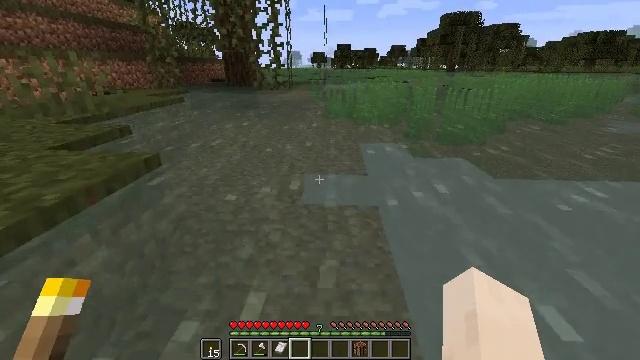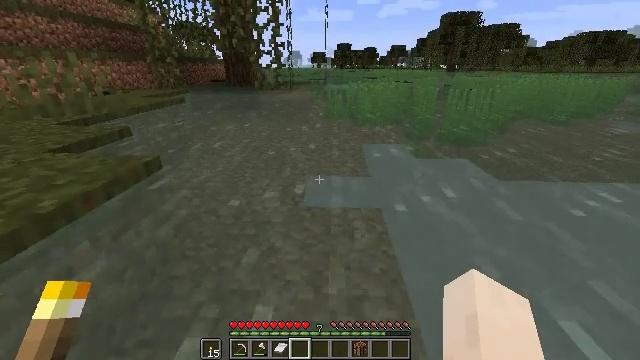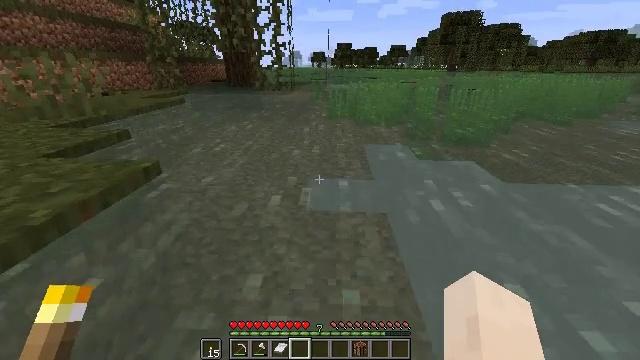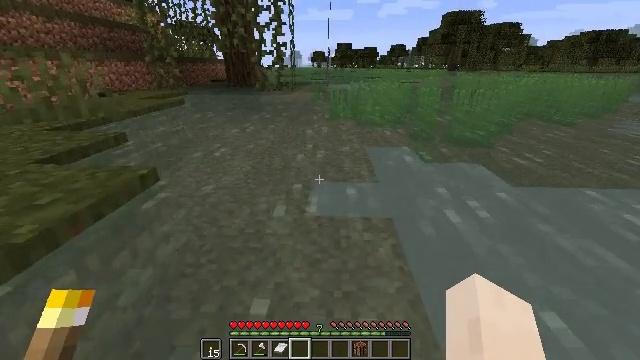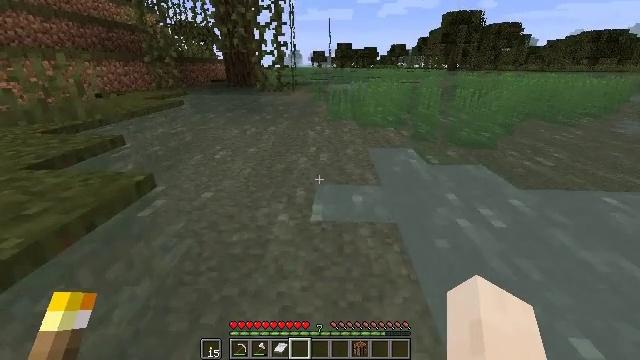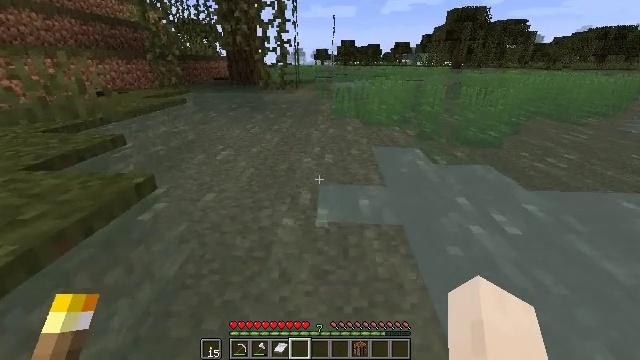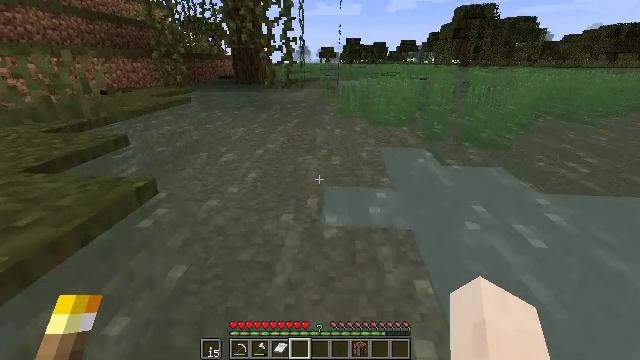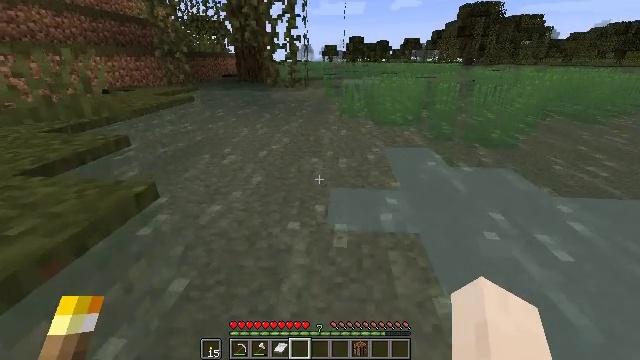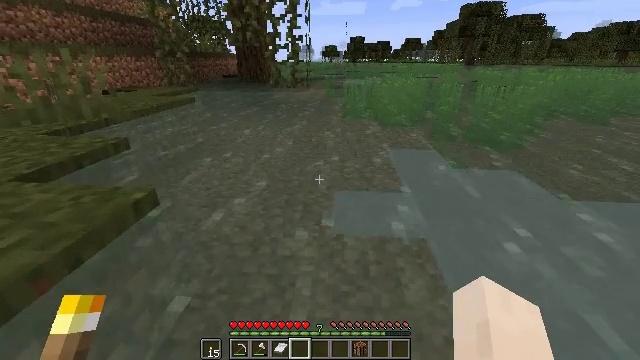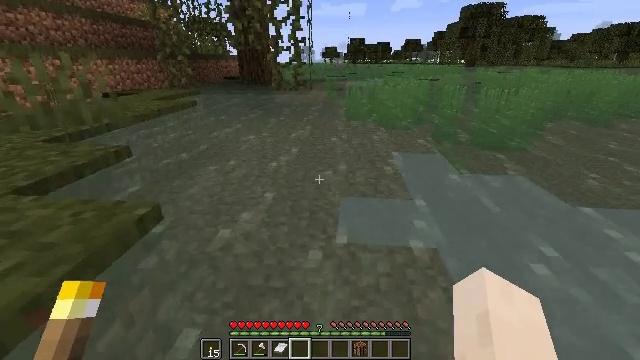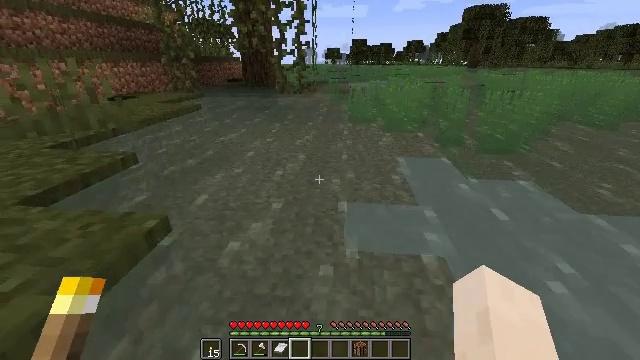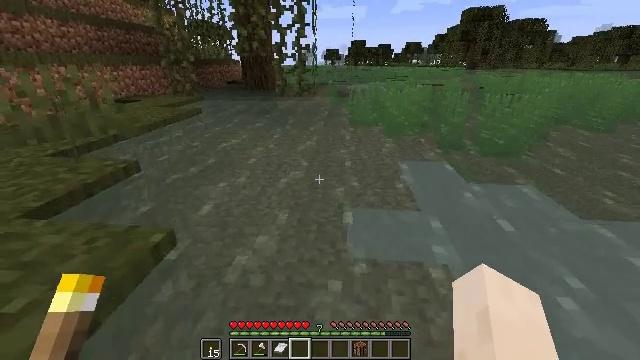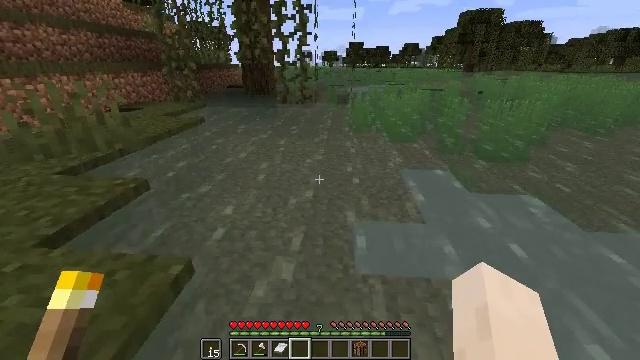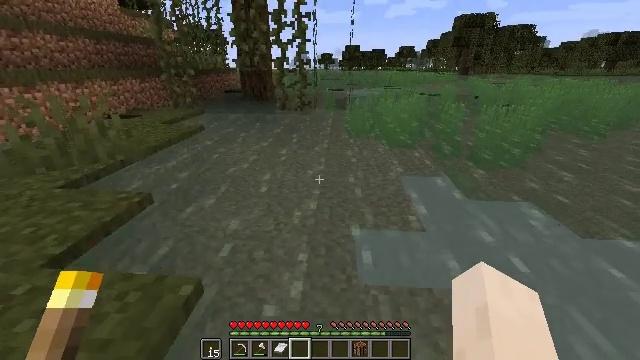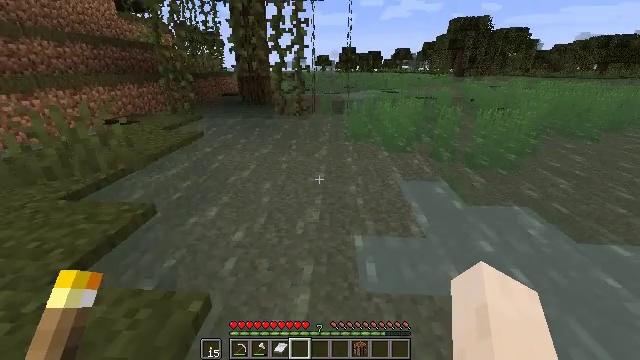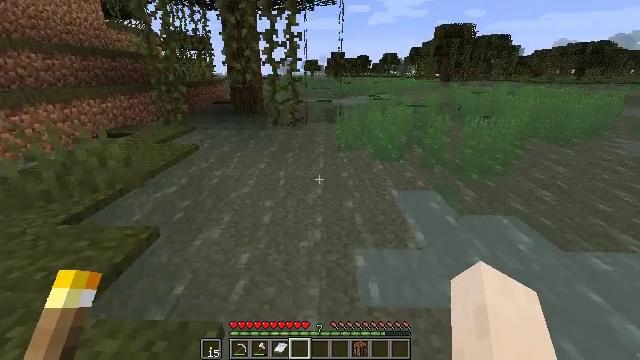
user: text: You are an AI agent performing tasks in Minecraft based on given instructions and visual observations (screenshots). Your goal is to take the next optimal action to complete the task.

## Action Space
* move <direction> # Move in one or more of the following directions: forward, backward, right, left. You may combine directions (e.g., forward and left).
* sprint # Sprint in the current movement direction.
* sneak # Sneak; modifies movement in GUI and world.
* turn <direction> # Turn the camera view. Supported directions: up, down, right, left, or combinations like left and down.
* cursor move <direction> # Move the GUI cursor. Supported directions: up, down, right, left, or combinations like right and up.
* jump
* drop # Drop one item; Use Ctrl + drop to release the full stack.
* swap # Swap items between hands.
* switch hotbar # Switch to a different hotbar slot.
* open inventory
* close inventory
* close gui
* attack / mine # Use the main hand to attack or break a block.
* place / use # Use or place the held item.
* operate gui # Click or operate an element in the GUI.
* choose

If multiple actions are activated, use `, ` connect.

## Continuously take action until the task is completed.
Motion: motion action
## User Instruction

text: Remove a lily pad from the inventory.
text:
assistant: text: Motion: move forward
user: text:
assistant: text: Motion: move forward
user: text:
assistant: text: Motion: move forward
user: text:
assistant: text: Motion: move forward
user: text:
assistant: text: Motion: move forward
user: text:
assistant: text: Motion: move forward and move left, turn left
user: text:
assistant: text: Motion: move forward and move left
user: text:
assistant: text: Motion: move forward and move left, jump
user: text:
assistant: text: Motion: move left, jump
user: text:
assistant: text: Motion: move left, jump
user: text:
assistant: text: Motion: move left, jump
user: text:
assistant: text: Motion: move left, jump
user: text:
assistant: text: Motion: move back and move left, jump
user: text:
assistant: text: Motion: move back and move left, jump
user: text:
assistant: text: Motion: move back and move left, turn right, jump
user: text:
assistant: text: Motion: move back and move left, turn right, jump
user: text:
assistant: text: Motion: move back and move left, turn right and up, jump
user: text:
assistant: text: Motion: move back and move left, turn right and up, jump
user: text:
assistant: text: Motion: move back and move left, jump
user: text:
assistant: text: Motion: move left, jump
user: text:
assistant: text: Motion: move left, jump
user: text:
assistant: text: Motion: no_op
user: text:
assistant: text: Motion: open inventory
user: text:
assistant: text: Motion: open inventory
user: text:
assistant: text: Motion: open inventory
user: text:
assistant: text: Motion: open inventory
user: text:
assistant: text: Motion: cursor move left
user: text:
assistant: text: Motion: no_op
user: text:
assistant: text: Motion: no_op
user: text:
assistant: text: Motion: cursor move left